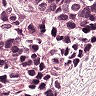
Metastatic tissue present: yes